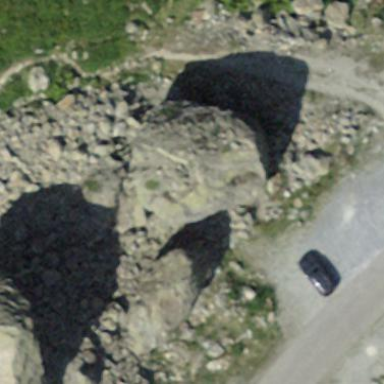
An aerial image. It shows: Natural rock formation.